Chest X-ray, PA view. Patient: 20 years old, sex M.
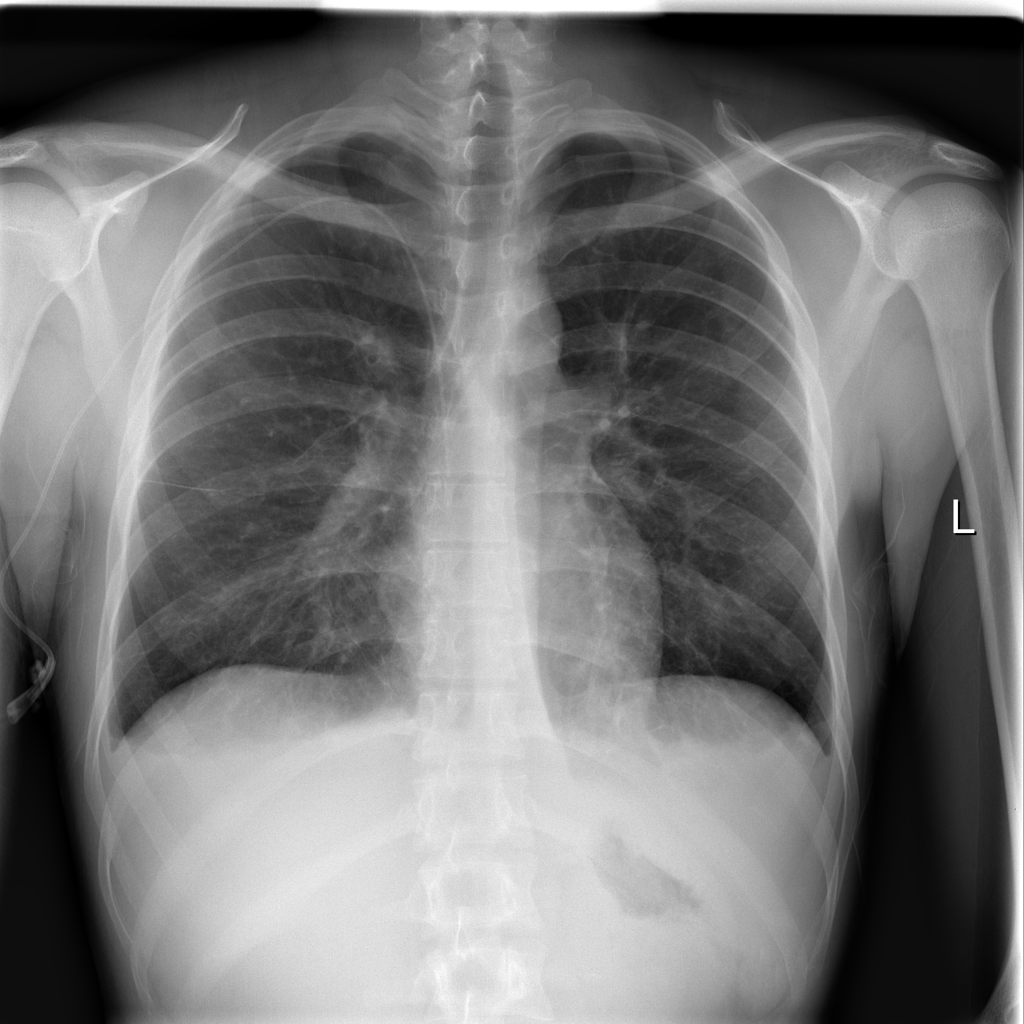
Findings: Edema